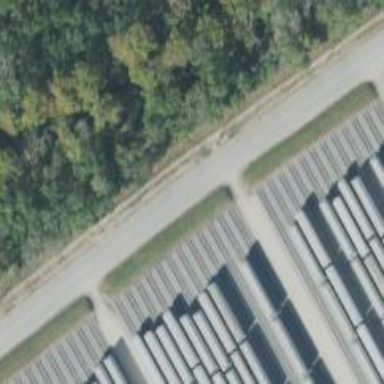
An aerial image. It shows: Railway yard in service.